Question: I'm using android:bottomOffset to make the drawer stick out 100dip from the bottom. That works fine, but my content is not visible. It's only visible when I touch the drawer. How can I make that its always visible (the 100dip show the content)?
I first thought it's a visibility issue, because the visibility of the content is set to GONE in 'onFinishInflate()', 'prepareContent()', 'closeDrawer()'... copied the SlidingDrawer and removed these lines, didn't solve it. It seems that it is a position issue, currently I'm playing with the numbers but still don't find how to make the content appear where it should be... and don't have more time for this... any help is greatly appreciated.
Here's a pic of the problem for fast understanding:

I want that it looks like in the right part, from the beginning.
This default behaviour also looks erroneous to me, I don't know why somebody would want to make the offset only for the handle, making a gap between it and the content, and then on touch put the content directly under the handle...
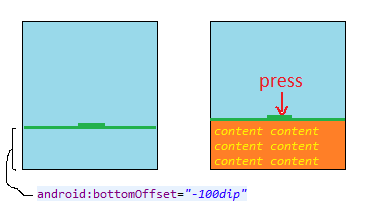
Answer: Here is a working solution:
Create a full copy of SlidingDrawer class, and then replace the method 'dispatchDraw' so it looks like this:
'''
@Override
protected void dispatchDraw(Canvas canvas) {
final long drawingTime = getDrawingTime();
final View handle = mHandle;
final boolean isVertical = mVertical;
drawChild(canvas, handle, drawingTime);
//if (mTracking || mAnimating) {
final Bitmap cache = mContent.getDrawingCache();
if (cache != null) {
if (isVertical) {
canvas.drawBitmap(cache, 0, handle.getBottom(), null);
} else {
canvas.drawBitmap(cache, handle.getRight(), 0, null);
}
} else {
canvas.save();
canvas.translate(isVertical ? 0 : handle.getLeft() - mTopOffset,
isVertical ? handle.getTop() - mTopOffset : 0);
drawChild(canvas, mContent, drawingTime);
canvas.restore();
}
//} else if (mExpanded) {
//drawChild(canvas, mContent, drawingTime);
//}
}
'''
What I did was comment lines. As you see mContent, which is the content of the slider, only gets drawn when either mTracking, mAnimating or mExpanded is true, which is not the case while the slider is "closed". Probably the developers didn't have in mind a slider showing part of the content while "closed", so it didn't make any sense to draw the content while the slider is closed.